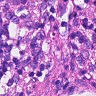
Metastatic tissue present: no